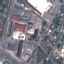
Label: Industrial